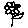
Label: flower